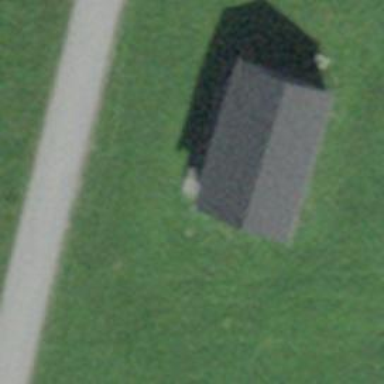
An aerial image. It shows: Cabin.